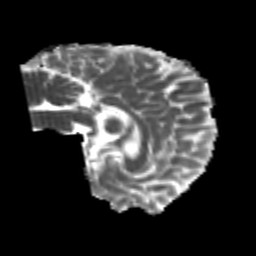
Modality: MD
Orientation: sagittal
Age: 21
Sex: male
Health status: healthy
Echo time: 0.074 s